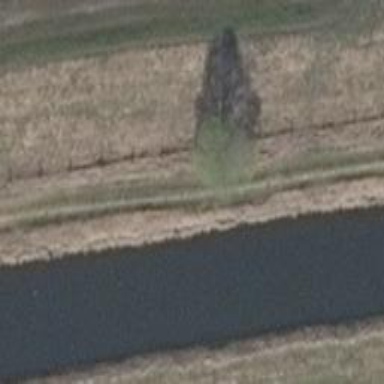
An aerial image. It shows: Deciduous broadleaved tree.